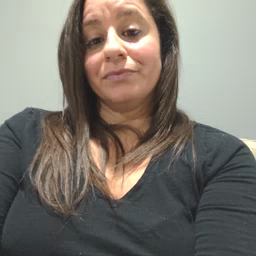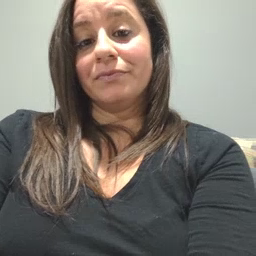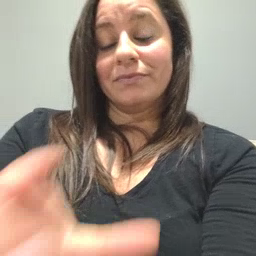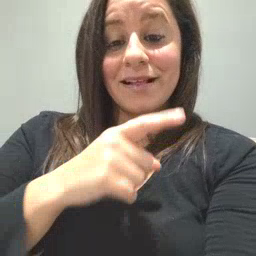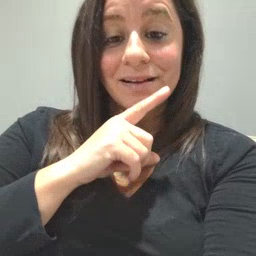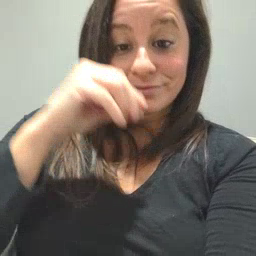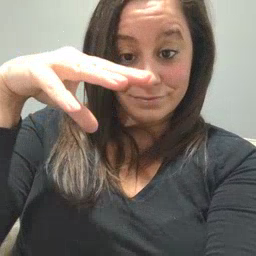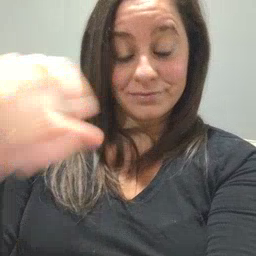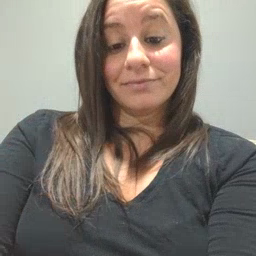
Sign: lamp